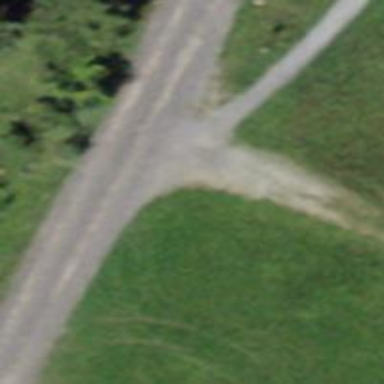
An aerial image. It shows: Track road with sidewalks on both sides.